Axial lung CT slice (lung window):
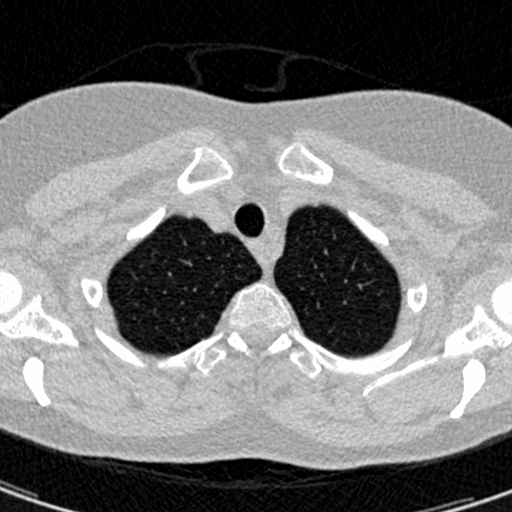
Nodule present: no